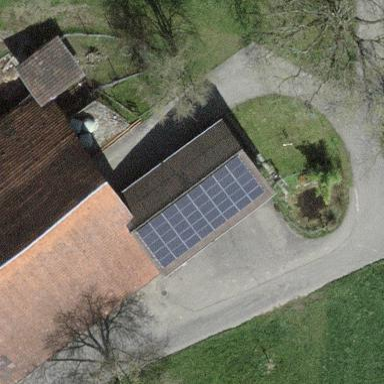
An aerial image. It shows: Solar power generator using photovoltaic method with solar photovoltaic panel types.